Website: apple
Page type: billing-address
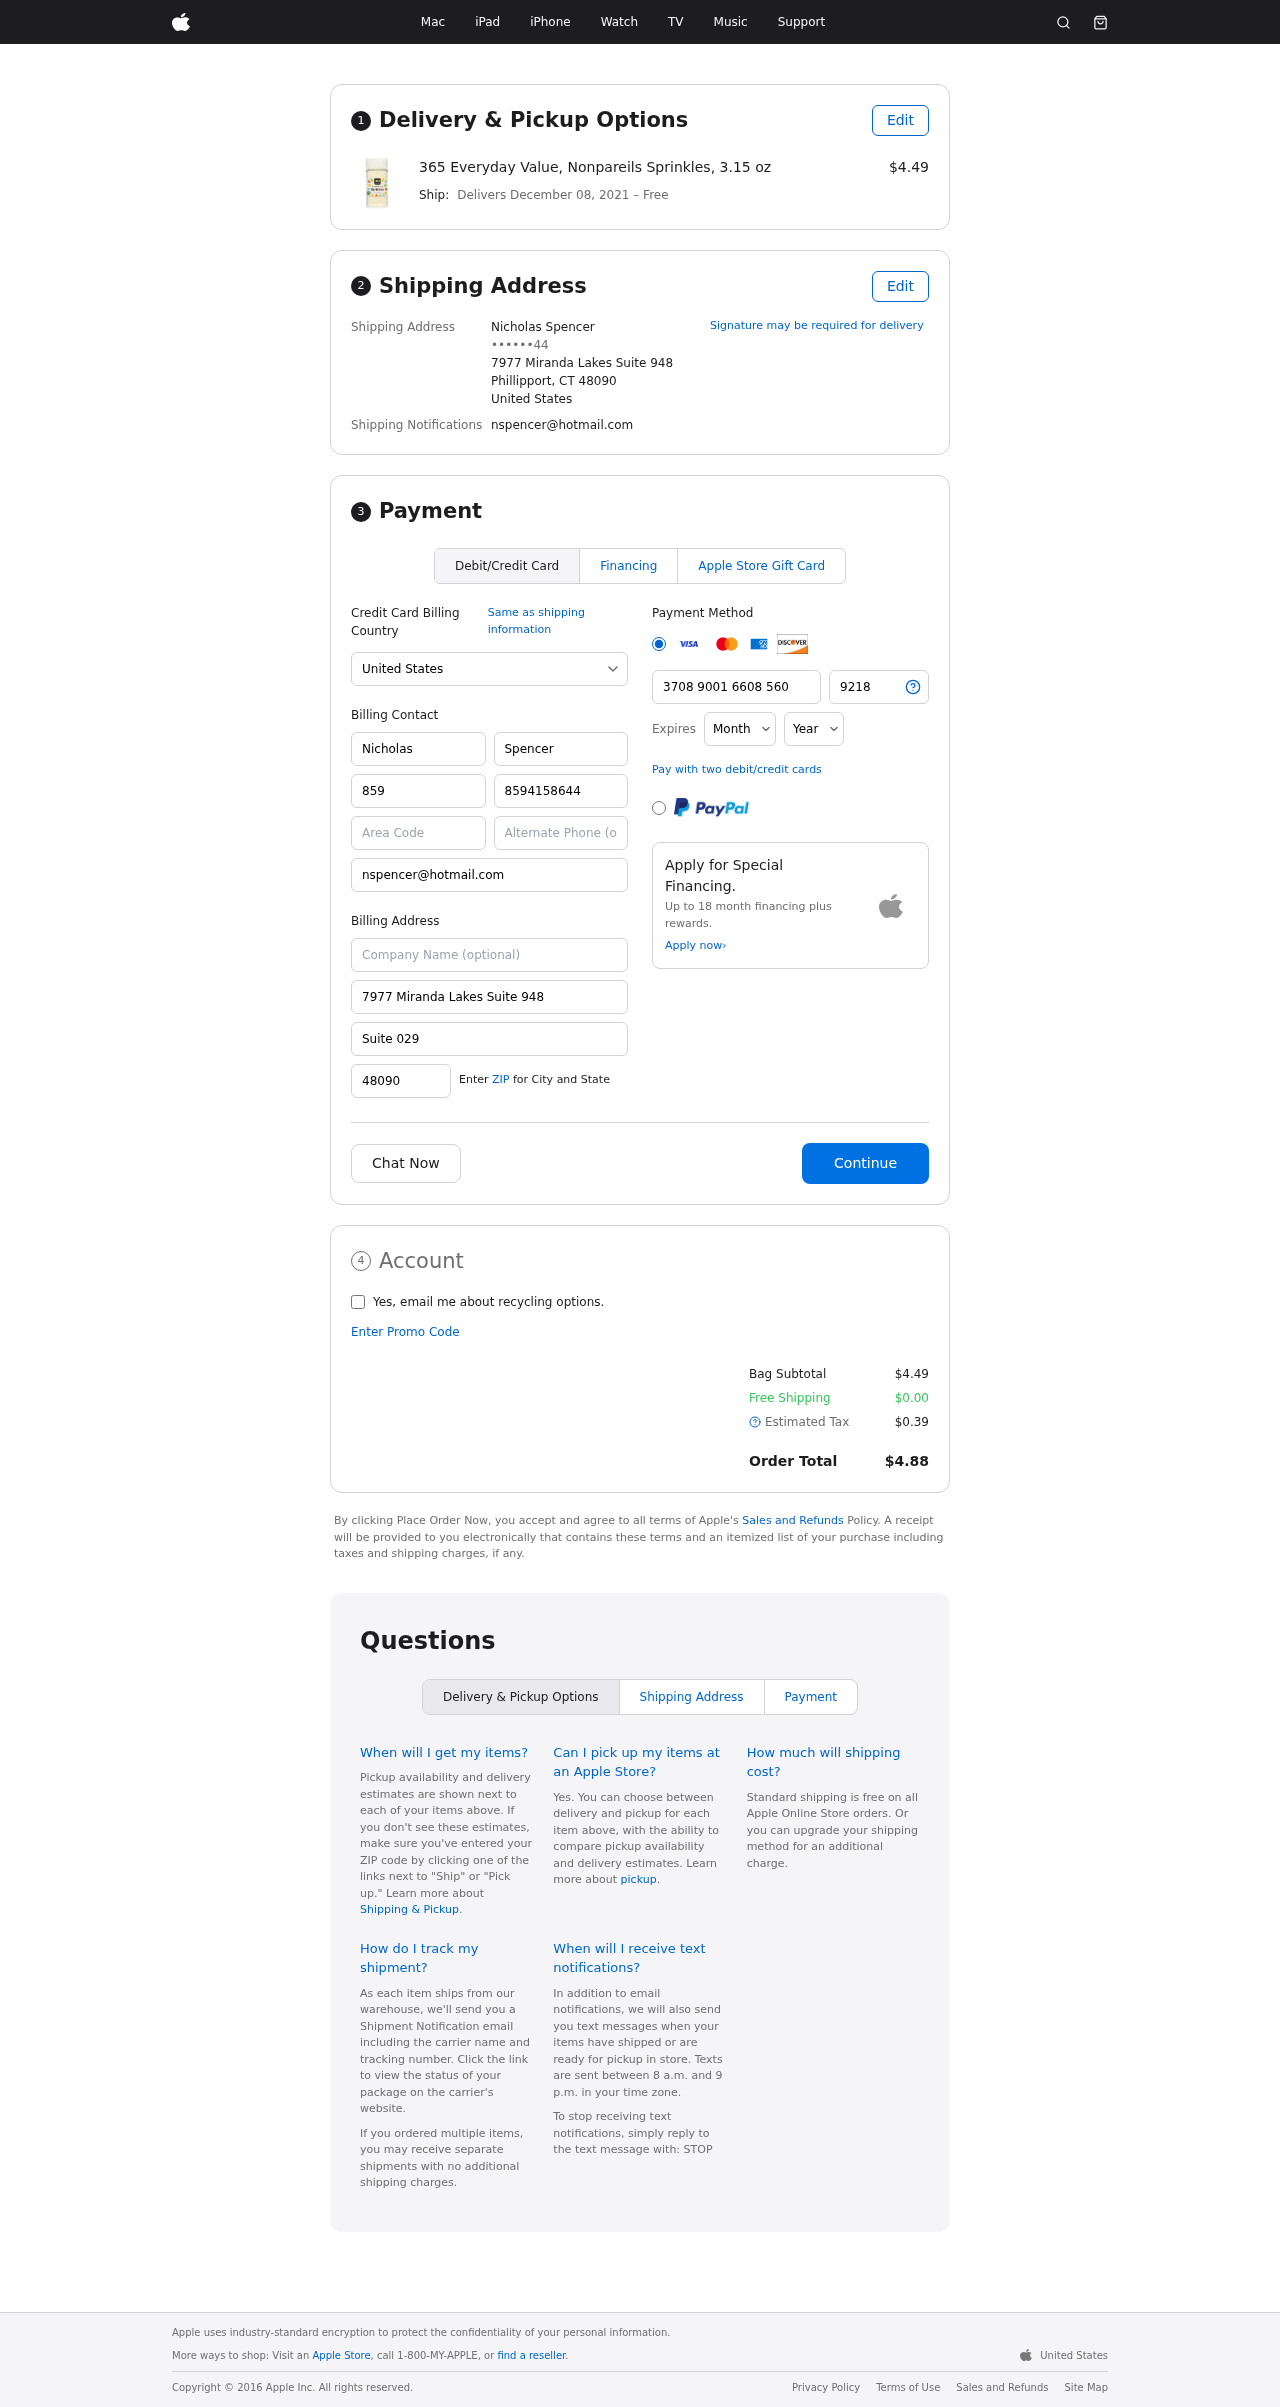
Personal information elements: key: PII_CARD_CVV
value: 9218
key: PII_CARD_EXPIRY_MONTH
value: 02
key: PII_CARD_EXPIRY_YEAR
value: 28
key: PII_CARD_NUMBER
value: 3708 9001 6608 560
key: PII_CITY_STATE_ZIP
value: Phillipport, CT 48090
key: PII_COUNTRY
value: United States
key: PII_EMAIL
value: nspencer@hotmail.com
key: PII_FULLNAME
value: Nicholas Spencer
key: PII_STREET
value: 7977 Miranda Lakes Suite 948
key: PII_PHONE_MASKED
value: ••••••44
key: PII_BILLING_FIRSTNAME
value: Nicholas
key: PII_BILLING_LASTNAME
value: Spencer
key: PII_BILLING_PHONE_AREA
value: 859
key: PII_BILLING_PHONE
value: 8594158644
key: PII_BILLING_EMAIL
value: nspencer@hotmail.com
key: PII_BILLING_STREET
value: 7977 Miranda Lakes Suite 948
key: PII_BILLING_STREET2
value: Suite 029
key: PII_BILLING_POSTCODE
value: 48090
Product elements: key: PRODUCT1_NAME
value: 365 Everyday Value, Nonpareils Sprinkles, 3.15 oz
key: PRODUCT1_PRICE
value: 4.49
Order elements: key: ORDER_DELIVERY_DATE
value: December 08, 2021
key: ORDER_SUBTOTAL
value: $4.49
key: ORDER_SHIPPING_COST
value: $0.00
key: ORDER_TAX
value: $0.39
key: ORDER_TOTAL
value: $4.88